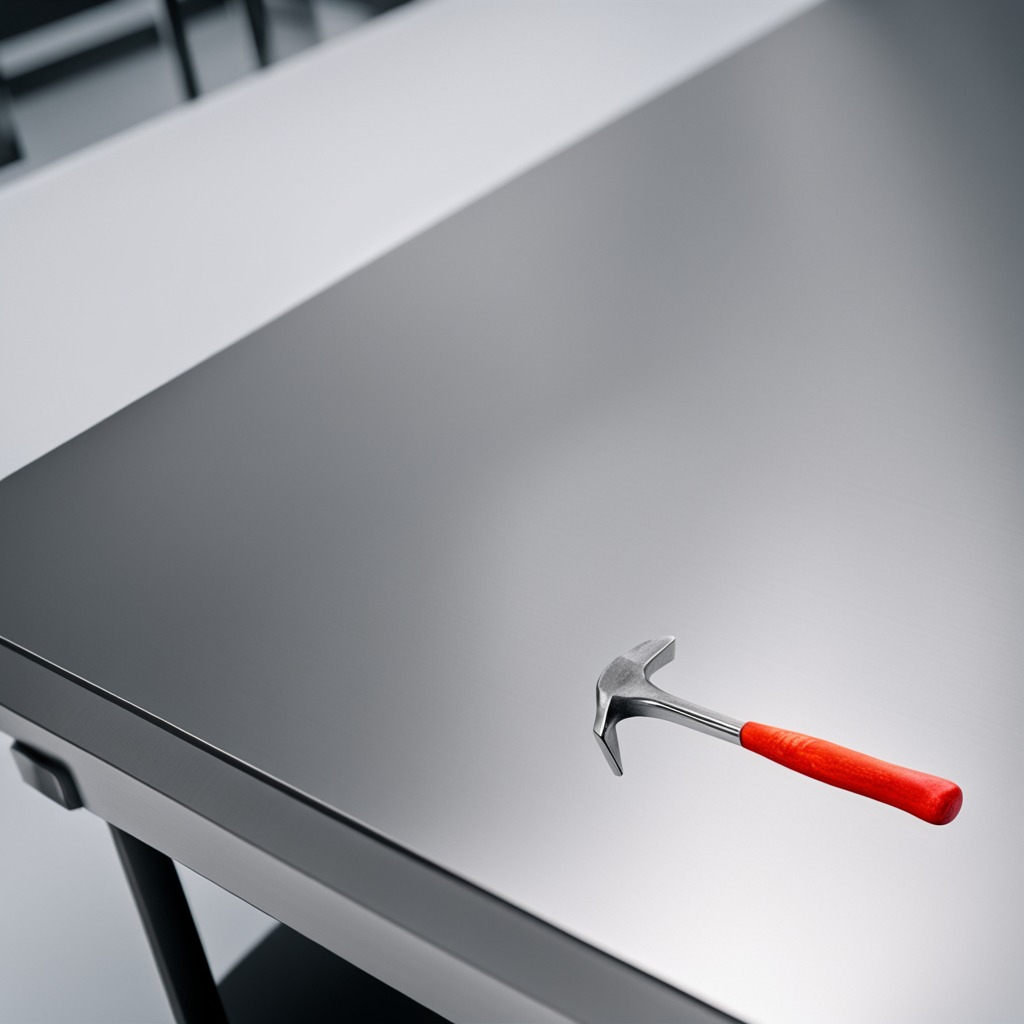
A hammer is lying on the stainless steel table.